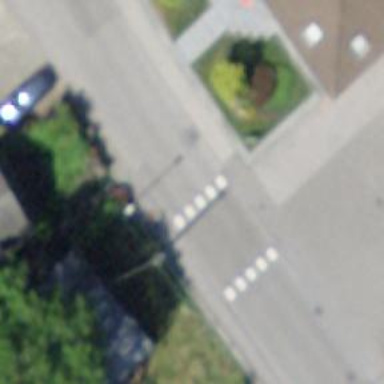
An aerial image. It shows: Table-style traffic calming feature.